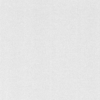
Label: dusty